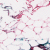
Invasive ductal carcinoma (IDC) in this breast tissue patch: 0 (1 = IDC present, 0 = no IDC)